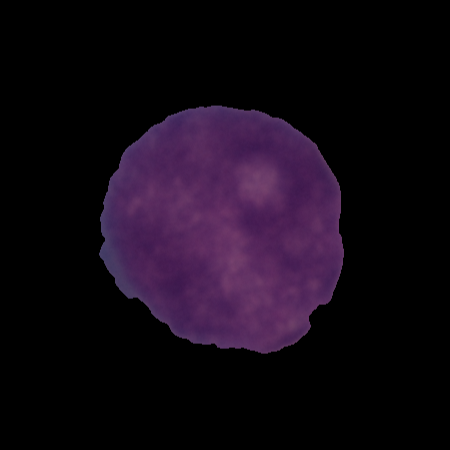
Label: cancer